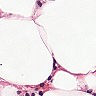
Metastatic tissue present: no